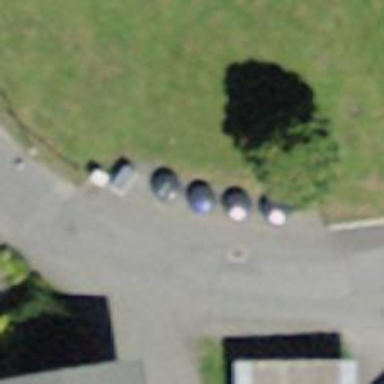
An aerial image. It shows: Recycling container in the area designated for recycling.